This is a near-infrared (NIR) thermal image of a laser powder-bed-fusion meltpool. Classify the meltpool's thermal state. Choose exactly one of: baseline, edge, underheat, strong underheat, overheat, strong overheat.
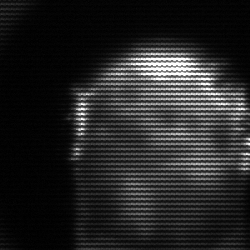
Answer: baseline